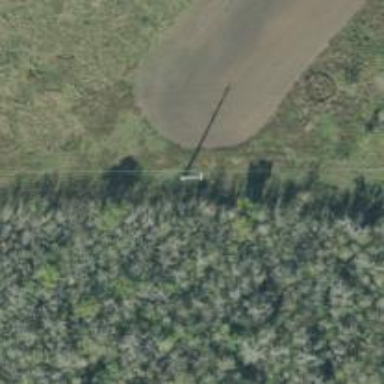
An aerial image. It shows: Power pole.